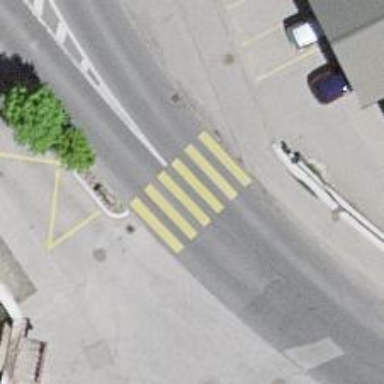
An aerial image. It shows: Marked zebra crossing on the road.